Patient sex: F
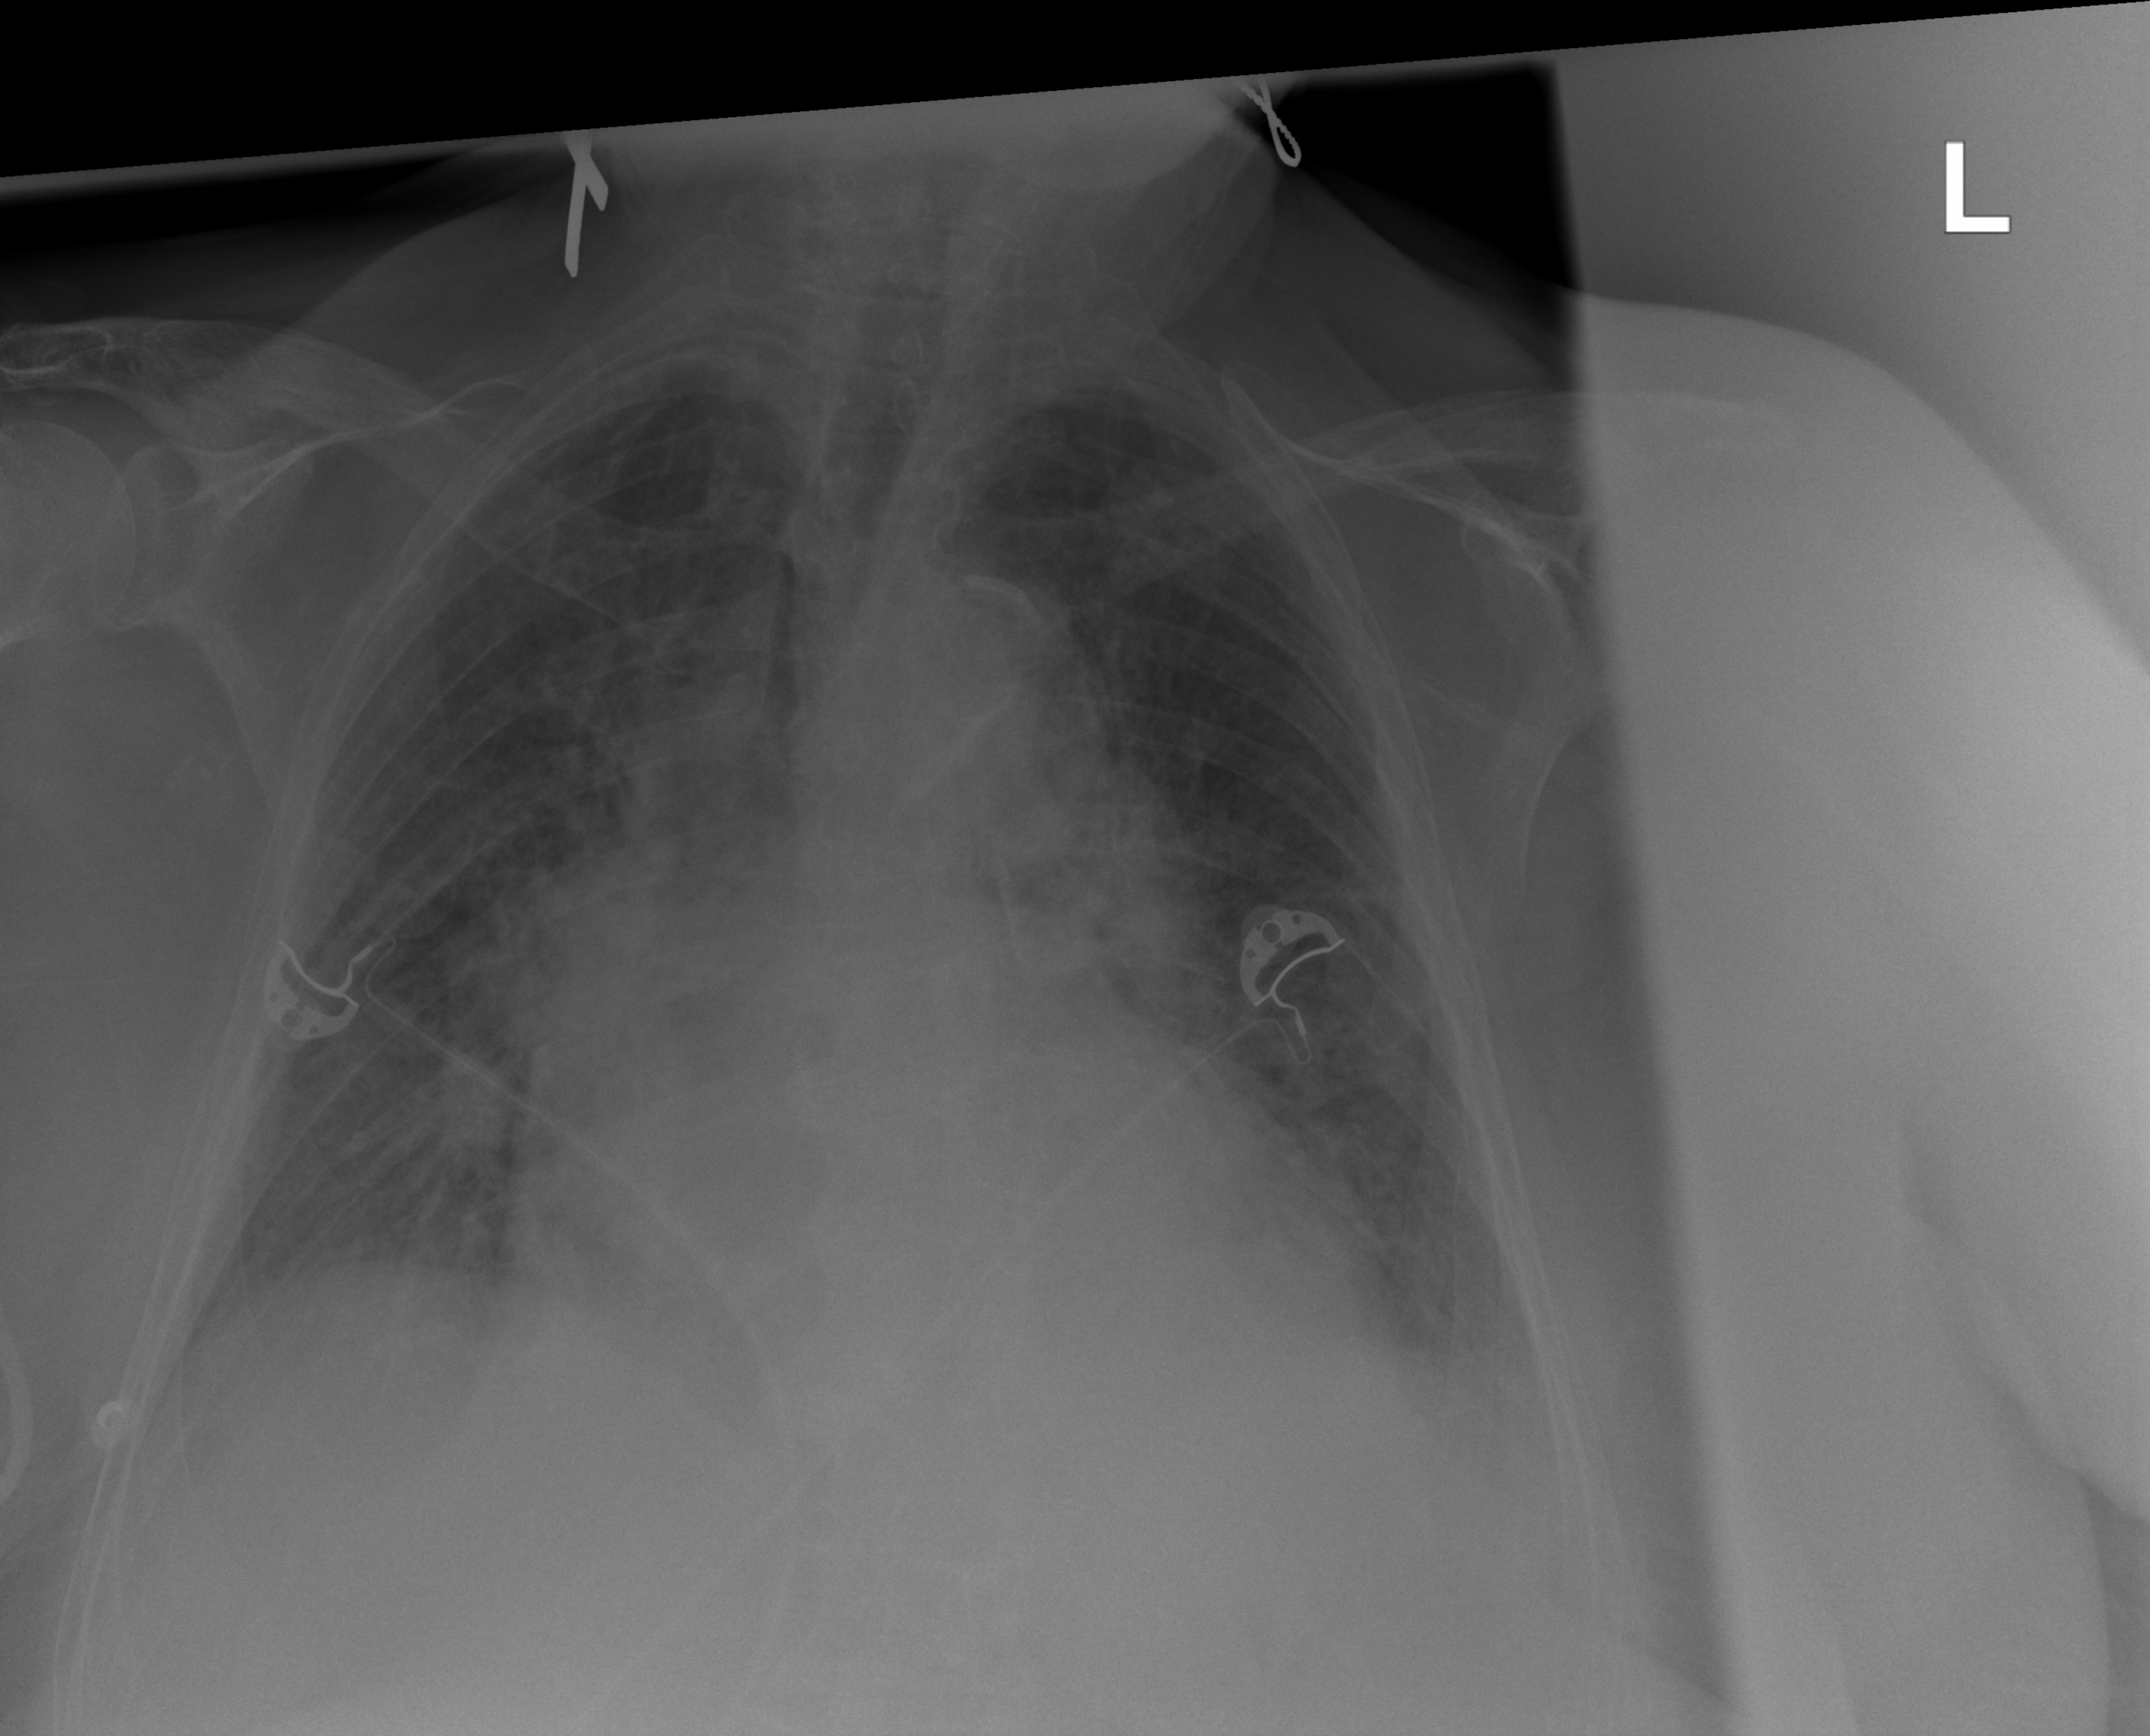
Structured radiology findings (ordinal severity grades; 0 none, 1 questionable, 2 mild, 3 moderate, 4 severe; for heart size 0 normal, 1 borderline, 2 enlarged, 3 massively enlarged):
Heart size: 2
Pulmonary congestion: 3
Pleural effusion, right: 1
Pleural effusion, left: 2
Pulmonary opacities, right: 2
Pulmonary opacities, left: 2
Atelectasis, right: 0
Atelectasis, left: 2